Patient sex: M
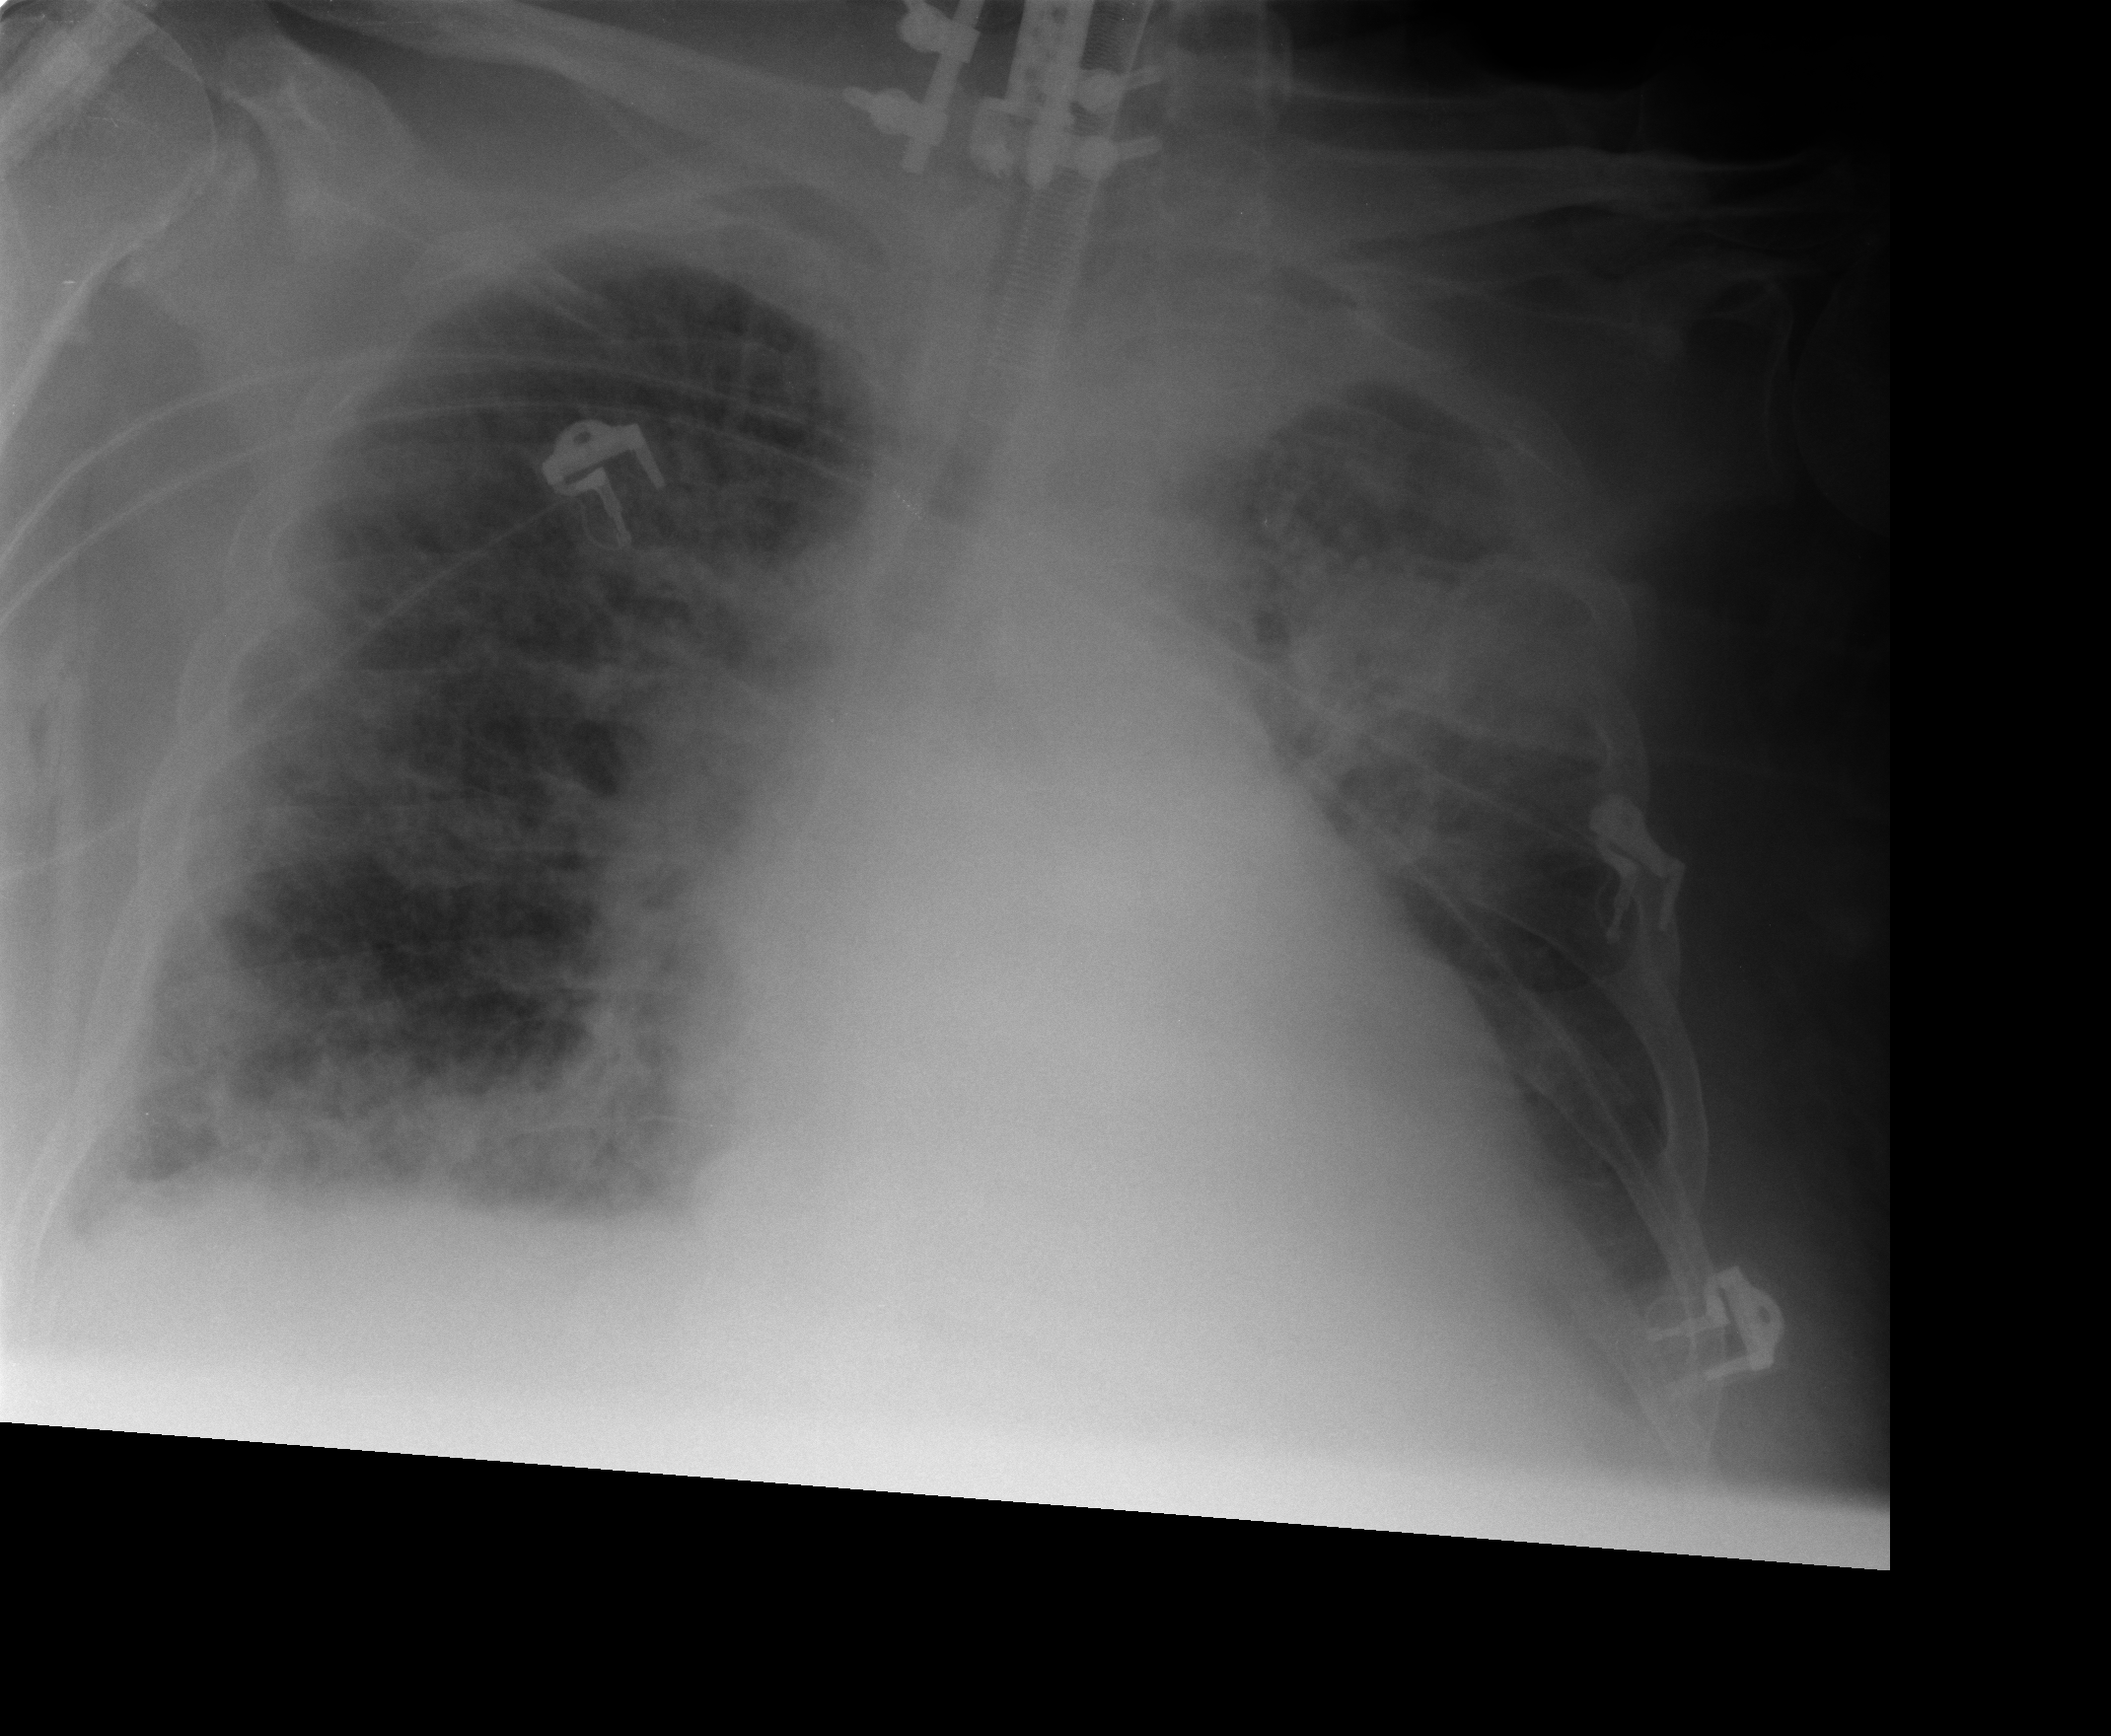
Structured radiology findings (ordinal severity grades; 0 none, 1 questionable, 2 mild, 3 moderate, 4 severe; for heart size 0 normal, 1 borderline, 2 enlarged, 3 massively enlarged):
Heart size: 2
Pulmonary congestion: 3
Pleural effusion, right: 1
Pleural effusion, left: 2
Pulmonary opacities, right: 3
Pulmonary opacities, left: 3
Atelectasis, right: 2
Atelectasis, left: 2